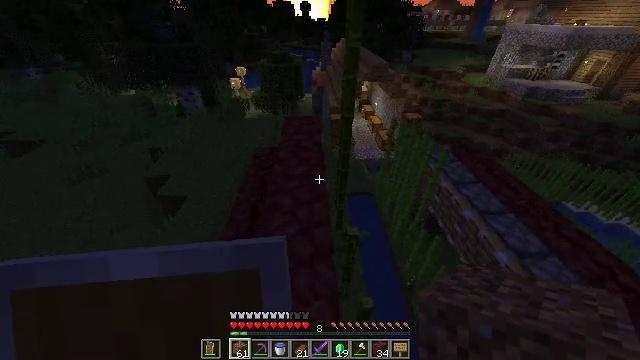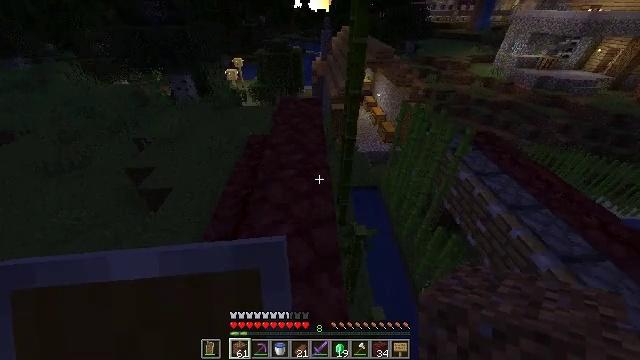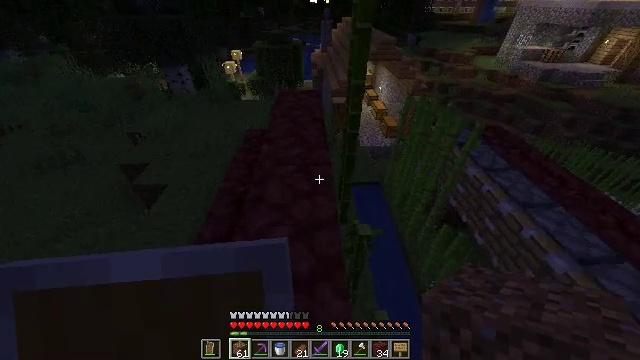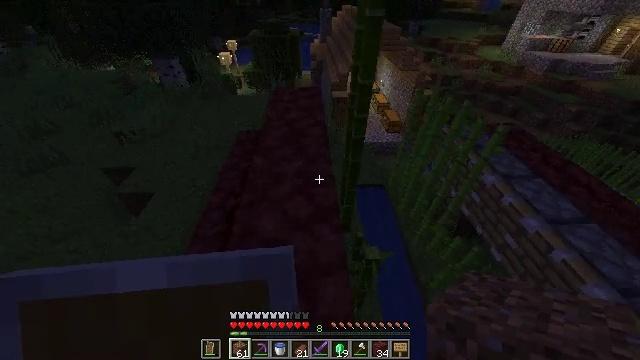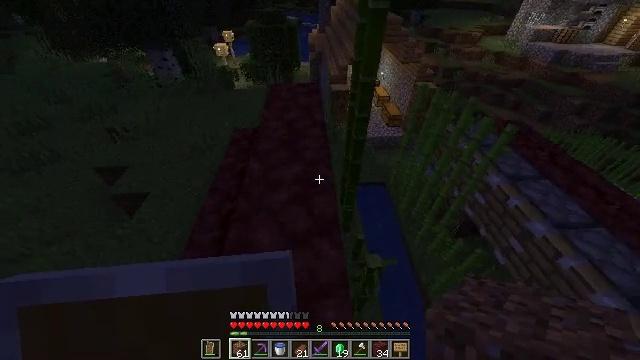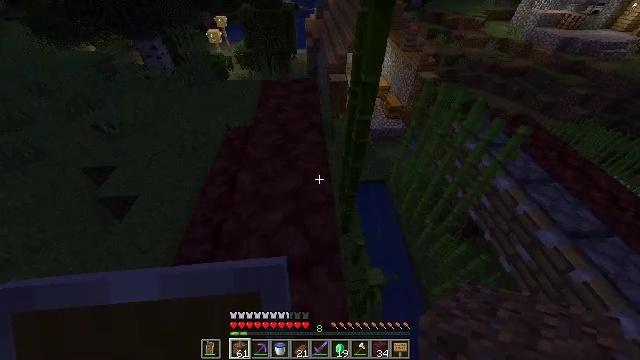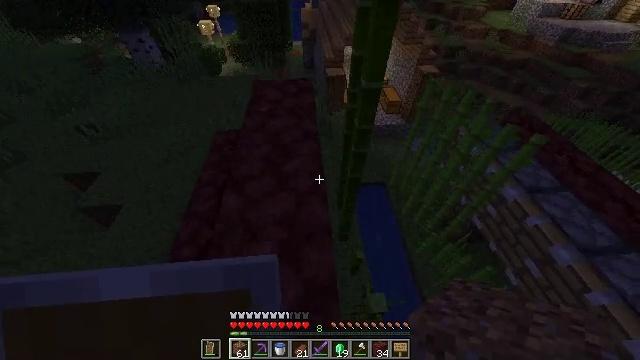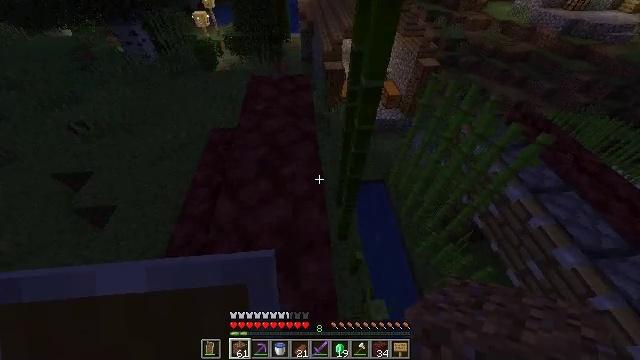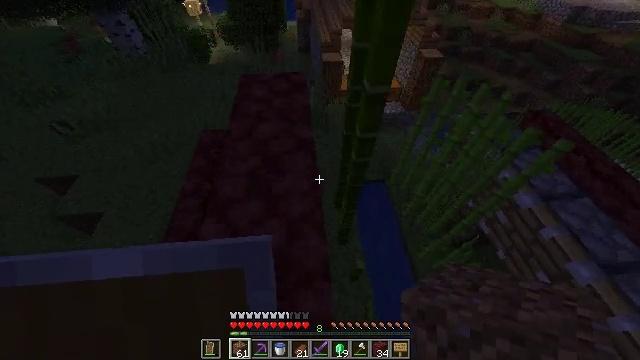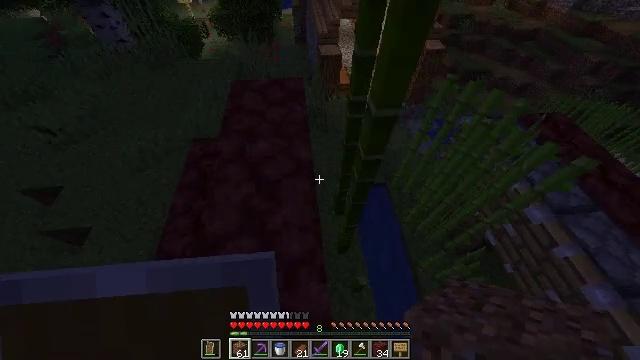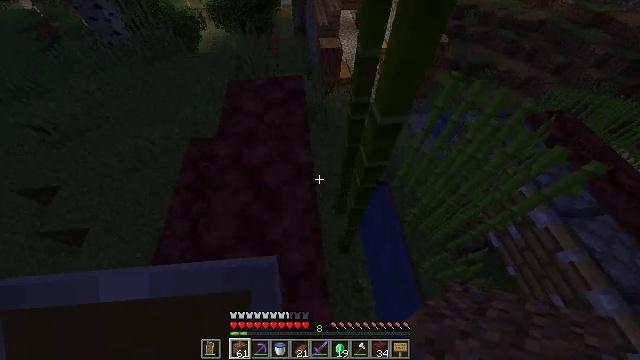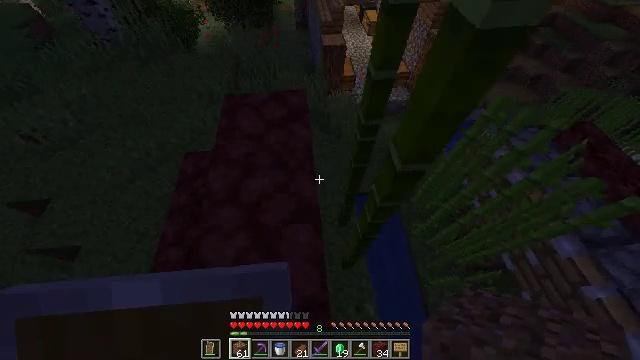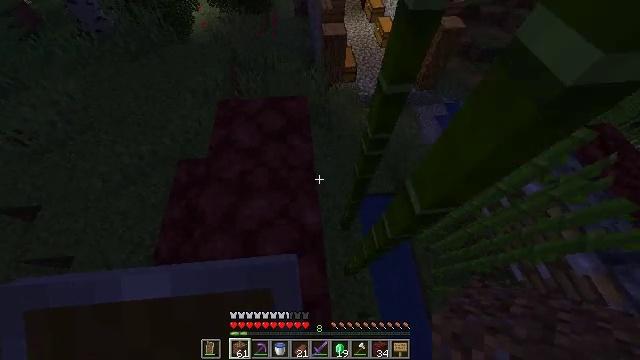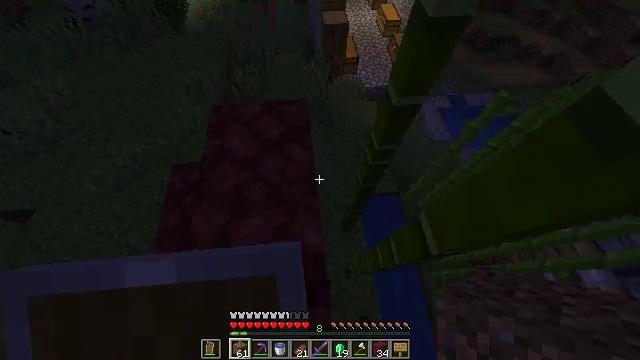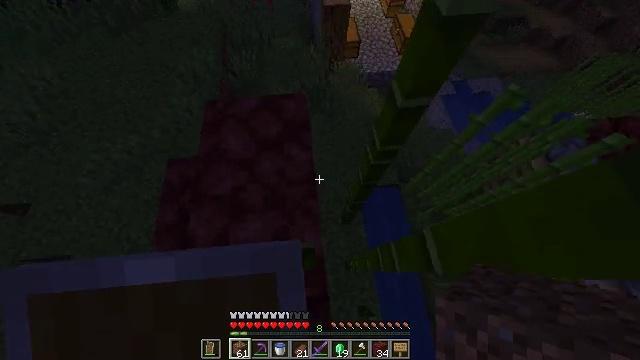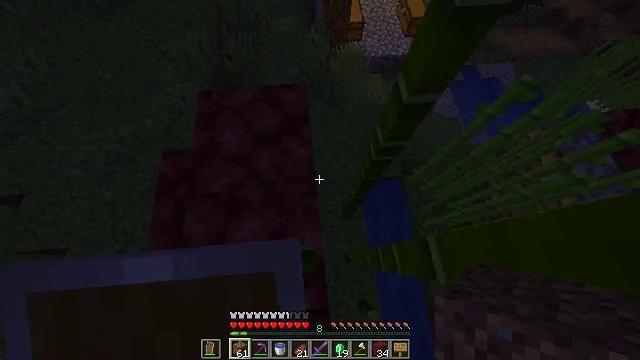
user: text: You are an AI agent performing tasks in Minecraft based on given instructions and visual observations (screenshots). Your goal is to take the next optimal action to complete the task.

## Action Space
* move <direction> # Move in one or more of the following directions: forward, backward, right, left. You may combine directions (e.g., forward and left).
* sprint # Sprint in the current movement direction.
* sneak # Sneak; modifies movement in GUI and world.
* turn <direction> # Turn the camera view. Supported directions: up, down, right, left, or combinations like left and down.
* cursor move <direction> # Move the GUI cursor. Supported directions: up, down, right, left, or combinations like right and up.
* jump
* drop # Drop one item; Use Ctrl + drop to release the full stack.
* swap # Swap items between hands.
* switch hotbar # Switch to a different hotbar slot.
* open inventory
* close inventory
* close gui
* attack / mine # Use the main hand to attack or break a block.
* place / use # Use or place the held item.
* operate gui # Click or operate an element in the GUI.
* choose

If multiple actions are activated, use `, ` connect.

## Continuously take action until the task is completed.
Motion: motion action
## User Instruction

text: Break the bamboo stalk.
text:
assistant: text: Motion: move forward, turn down
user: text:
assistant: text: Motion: move forward, turn down
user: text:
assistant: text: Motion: move forward, turn down
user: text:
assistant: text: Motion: move forward, turn down
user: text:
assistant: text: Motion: move forward, turn down
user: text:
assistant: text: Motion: move forward, turn down
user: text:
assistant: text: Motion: move forward, turn down
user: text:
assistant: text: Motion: move forward, turn down
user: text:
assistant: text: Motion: move forward, turn down
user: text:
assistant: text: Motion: move forward, turn down
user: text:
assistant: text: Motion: move forward, turn down
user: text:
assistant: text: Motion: move forward, turn down
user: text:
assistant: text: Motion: move forward, turn down
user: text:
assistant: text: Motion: turn down
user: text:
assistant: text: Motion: turn down
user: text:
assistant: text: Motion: sneak, turn down
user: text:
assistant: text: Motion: sneak, turn down
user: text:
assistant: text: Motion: sneak, turn down
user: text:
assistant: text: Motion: sneak, turn down
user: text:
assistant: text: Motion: sneak, turn down
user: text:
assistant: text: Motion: sneak
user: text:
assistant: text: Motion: move right, sneak
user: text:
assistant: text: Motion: move right, sneak
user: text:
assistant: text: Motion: move right, sneak
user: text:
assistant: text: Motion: move right, sneak
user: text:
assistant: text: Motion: move right, sneak, turn left
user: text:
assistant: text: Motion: move right, sneak, turn left
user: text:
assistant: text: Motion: move right, sneak, turn left
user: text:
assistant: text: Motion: move right, sneak, turn left
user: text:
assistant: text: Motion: move right, sneak, turn left